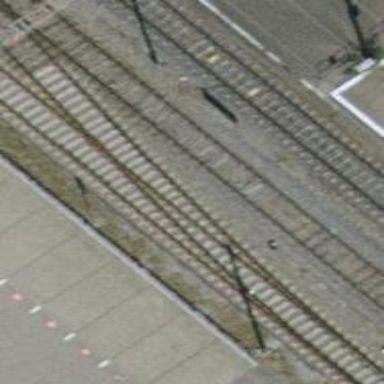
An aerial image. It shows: Single-track electrified railway siding with contact line.